You are looking at the short-time Fourier spectrogram of a rotating shaft's vibration signal. Classify the rotor condition as one of: normal, misalignment, unbalance, looseness.
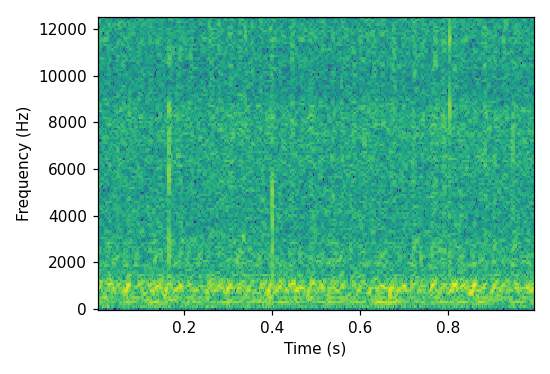
Answer: misalignment